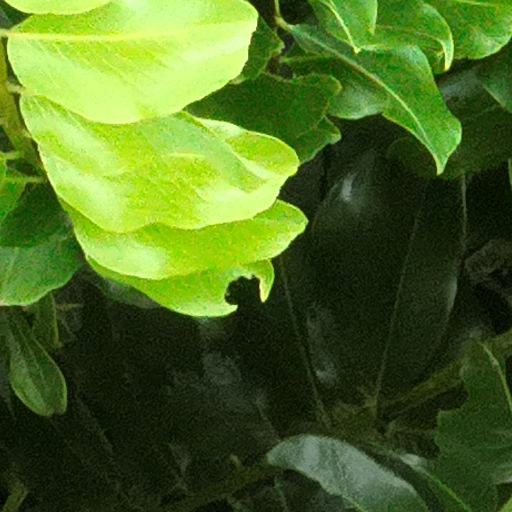
Species: Dipteryx oleifera
GBIF accepted scientific name: Dipteryx oleifera
Crown area (m\u00b2): 203.191